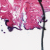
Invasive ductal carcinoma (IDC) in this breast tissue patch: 0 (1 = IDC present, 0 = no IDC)